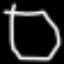
Label: octagon